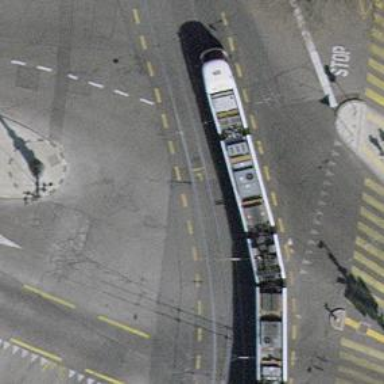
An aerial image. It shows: Tertiary road with asphalt surface and trolley wire.